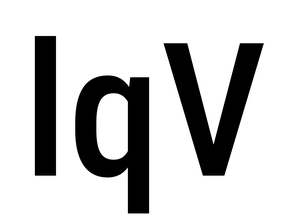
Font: Roboto_Condensed_Medium